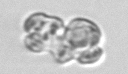
Label: Karenia